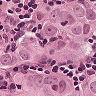
Metastatic tissue present: yes